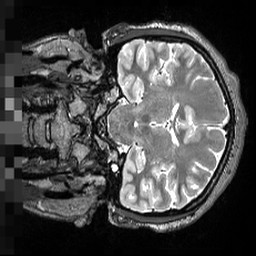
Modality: T2w
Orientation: coronal
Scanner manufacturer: siemens
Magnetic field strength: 3 T
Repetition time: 3.2 s
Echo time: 0.564 s